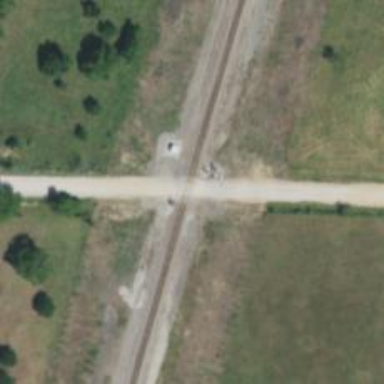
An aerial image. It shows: Level crossing along the railway.